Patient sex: M
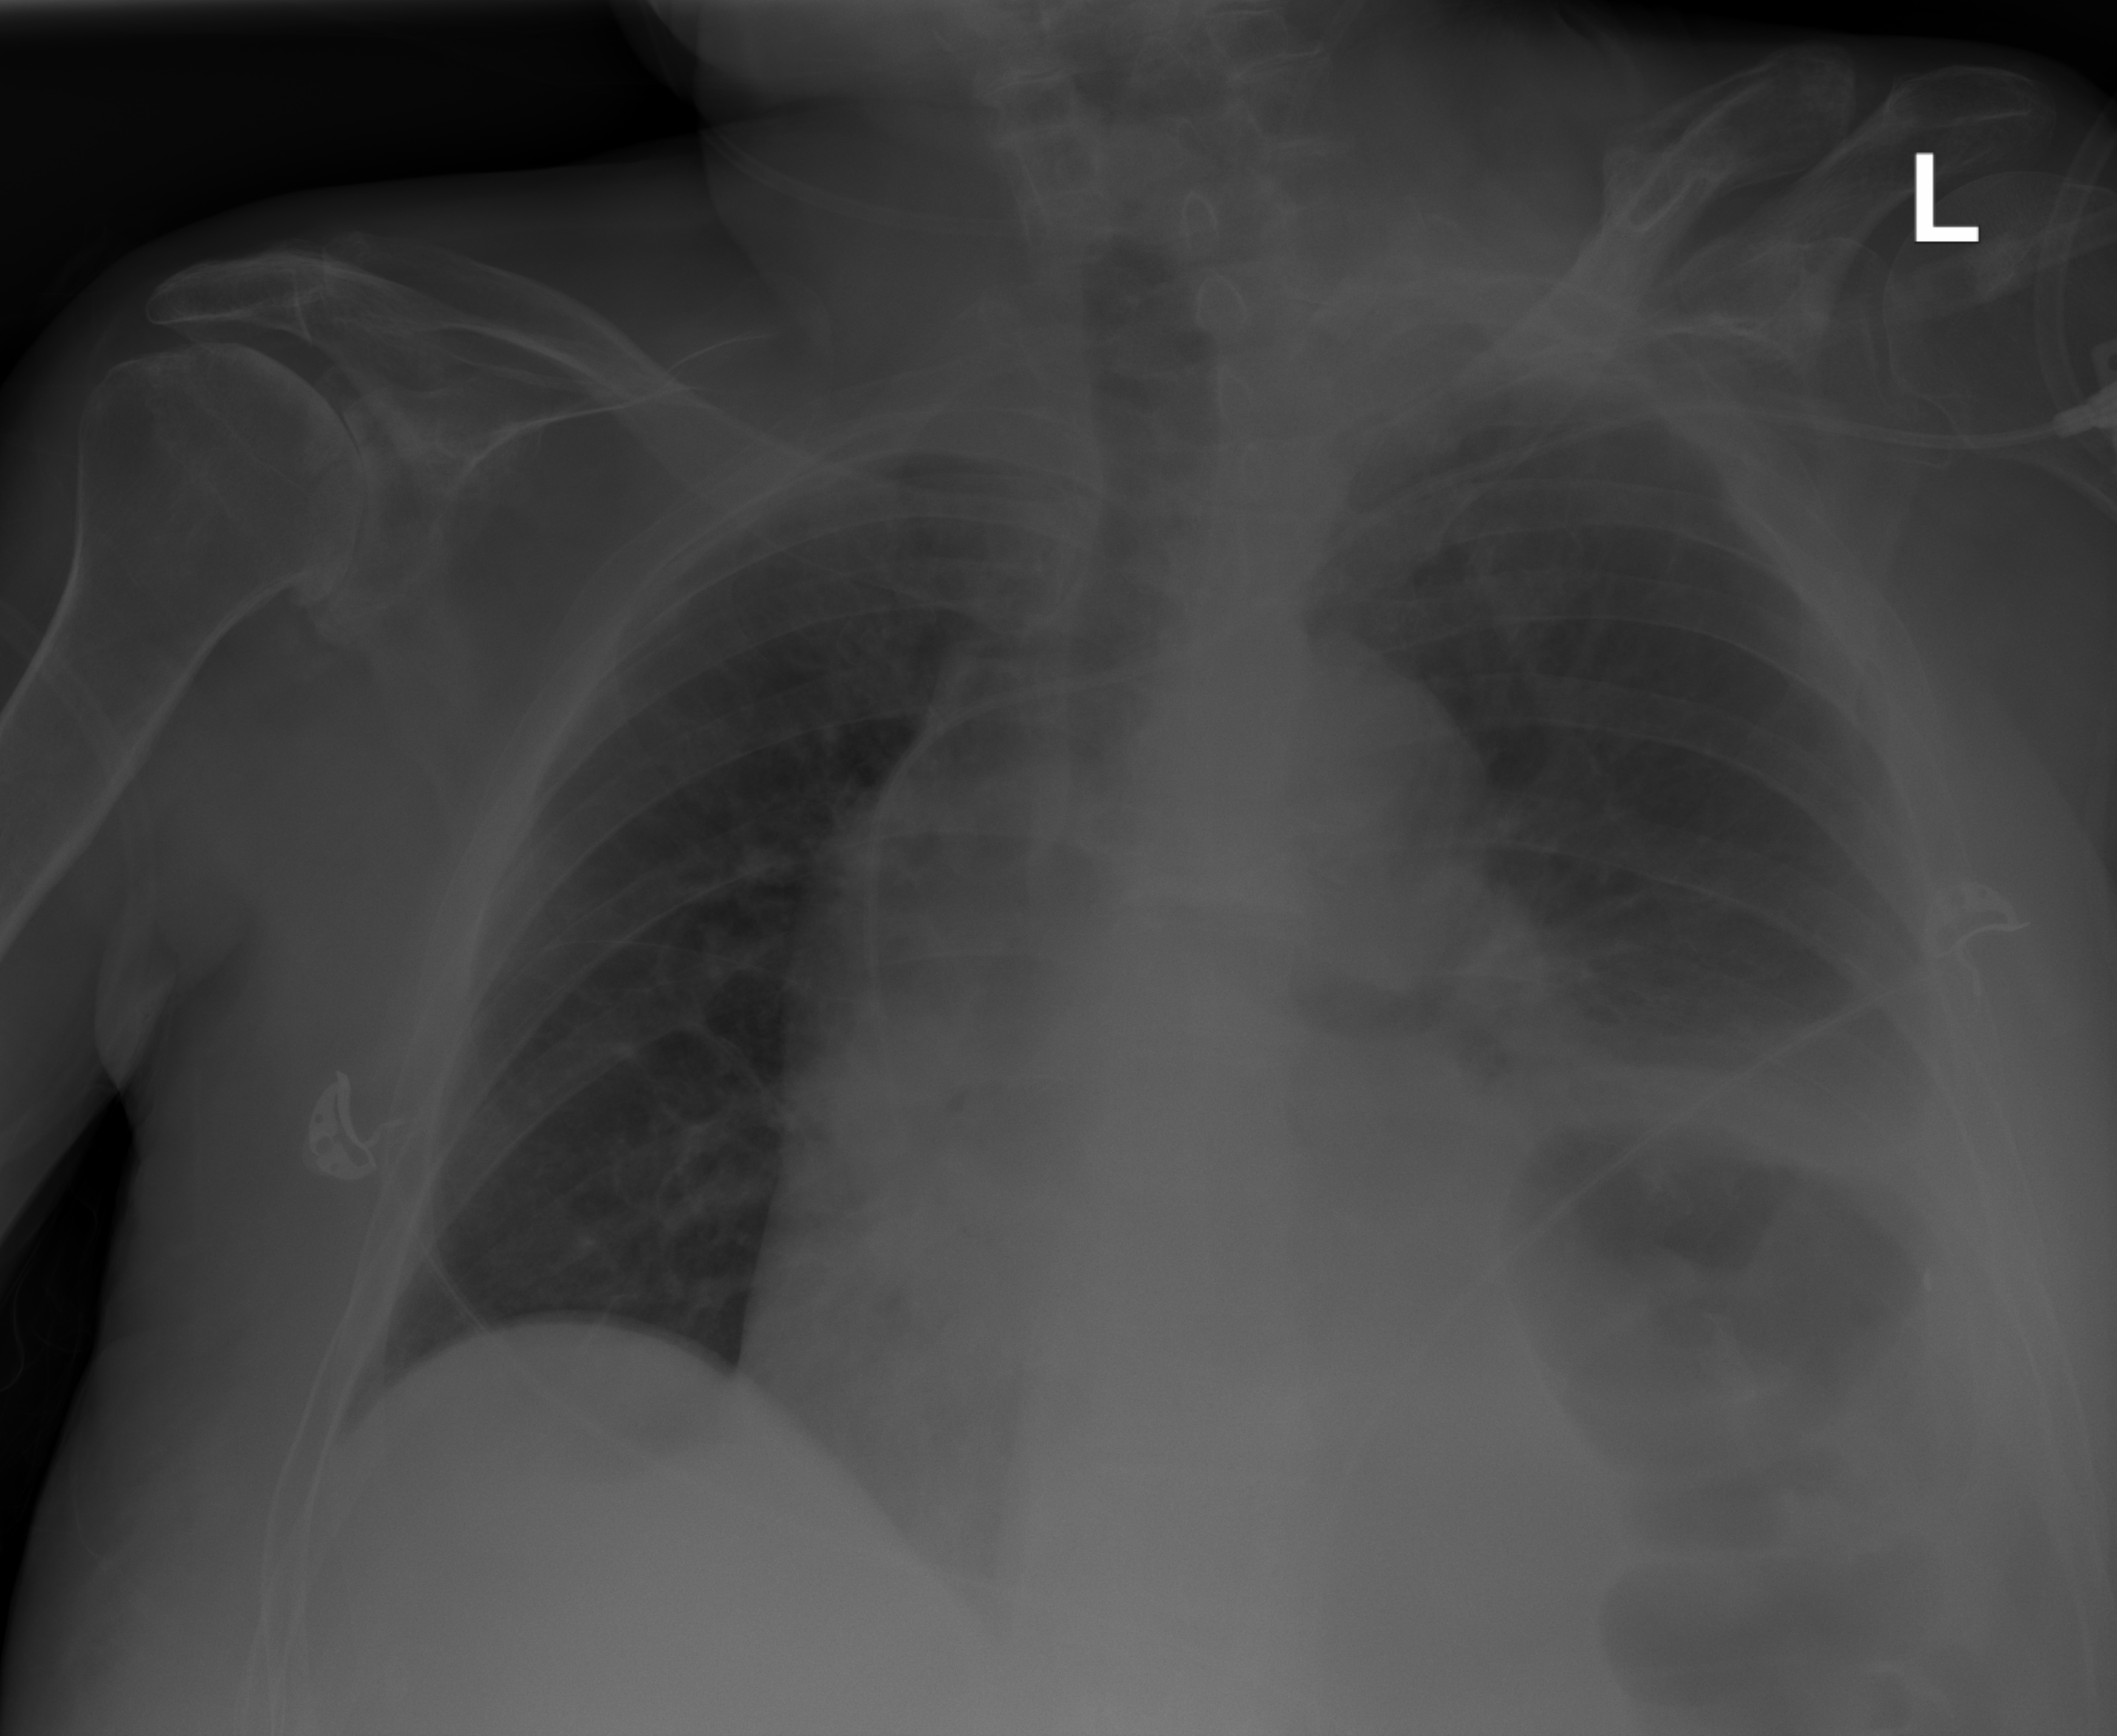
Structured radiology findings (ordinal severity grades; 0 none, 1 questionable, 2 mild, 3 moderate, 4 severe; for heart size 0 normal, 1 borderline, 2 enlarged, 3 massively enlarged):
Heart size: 0
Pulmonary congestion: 0
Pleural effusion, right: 0
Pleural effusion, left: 2
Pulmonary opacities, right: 0
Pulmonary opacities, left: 1
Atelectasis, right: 0
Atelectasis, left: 2